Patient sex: F
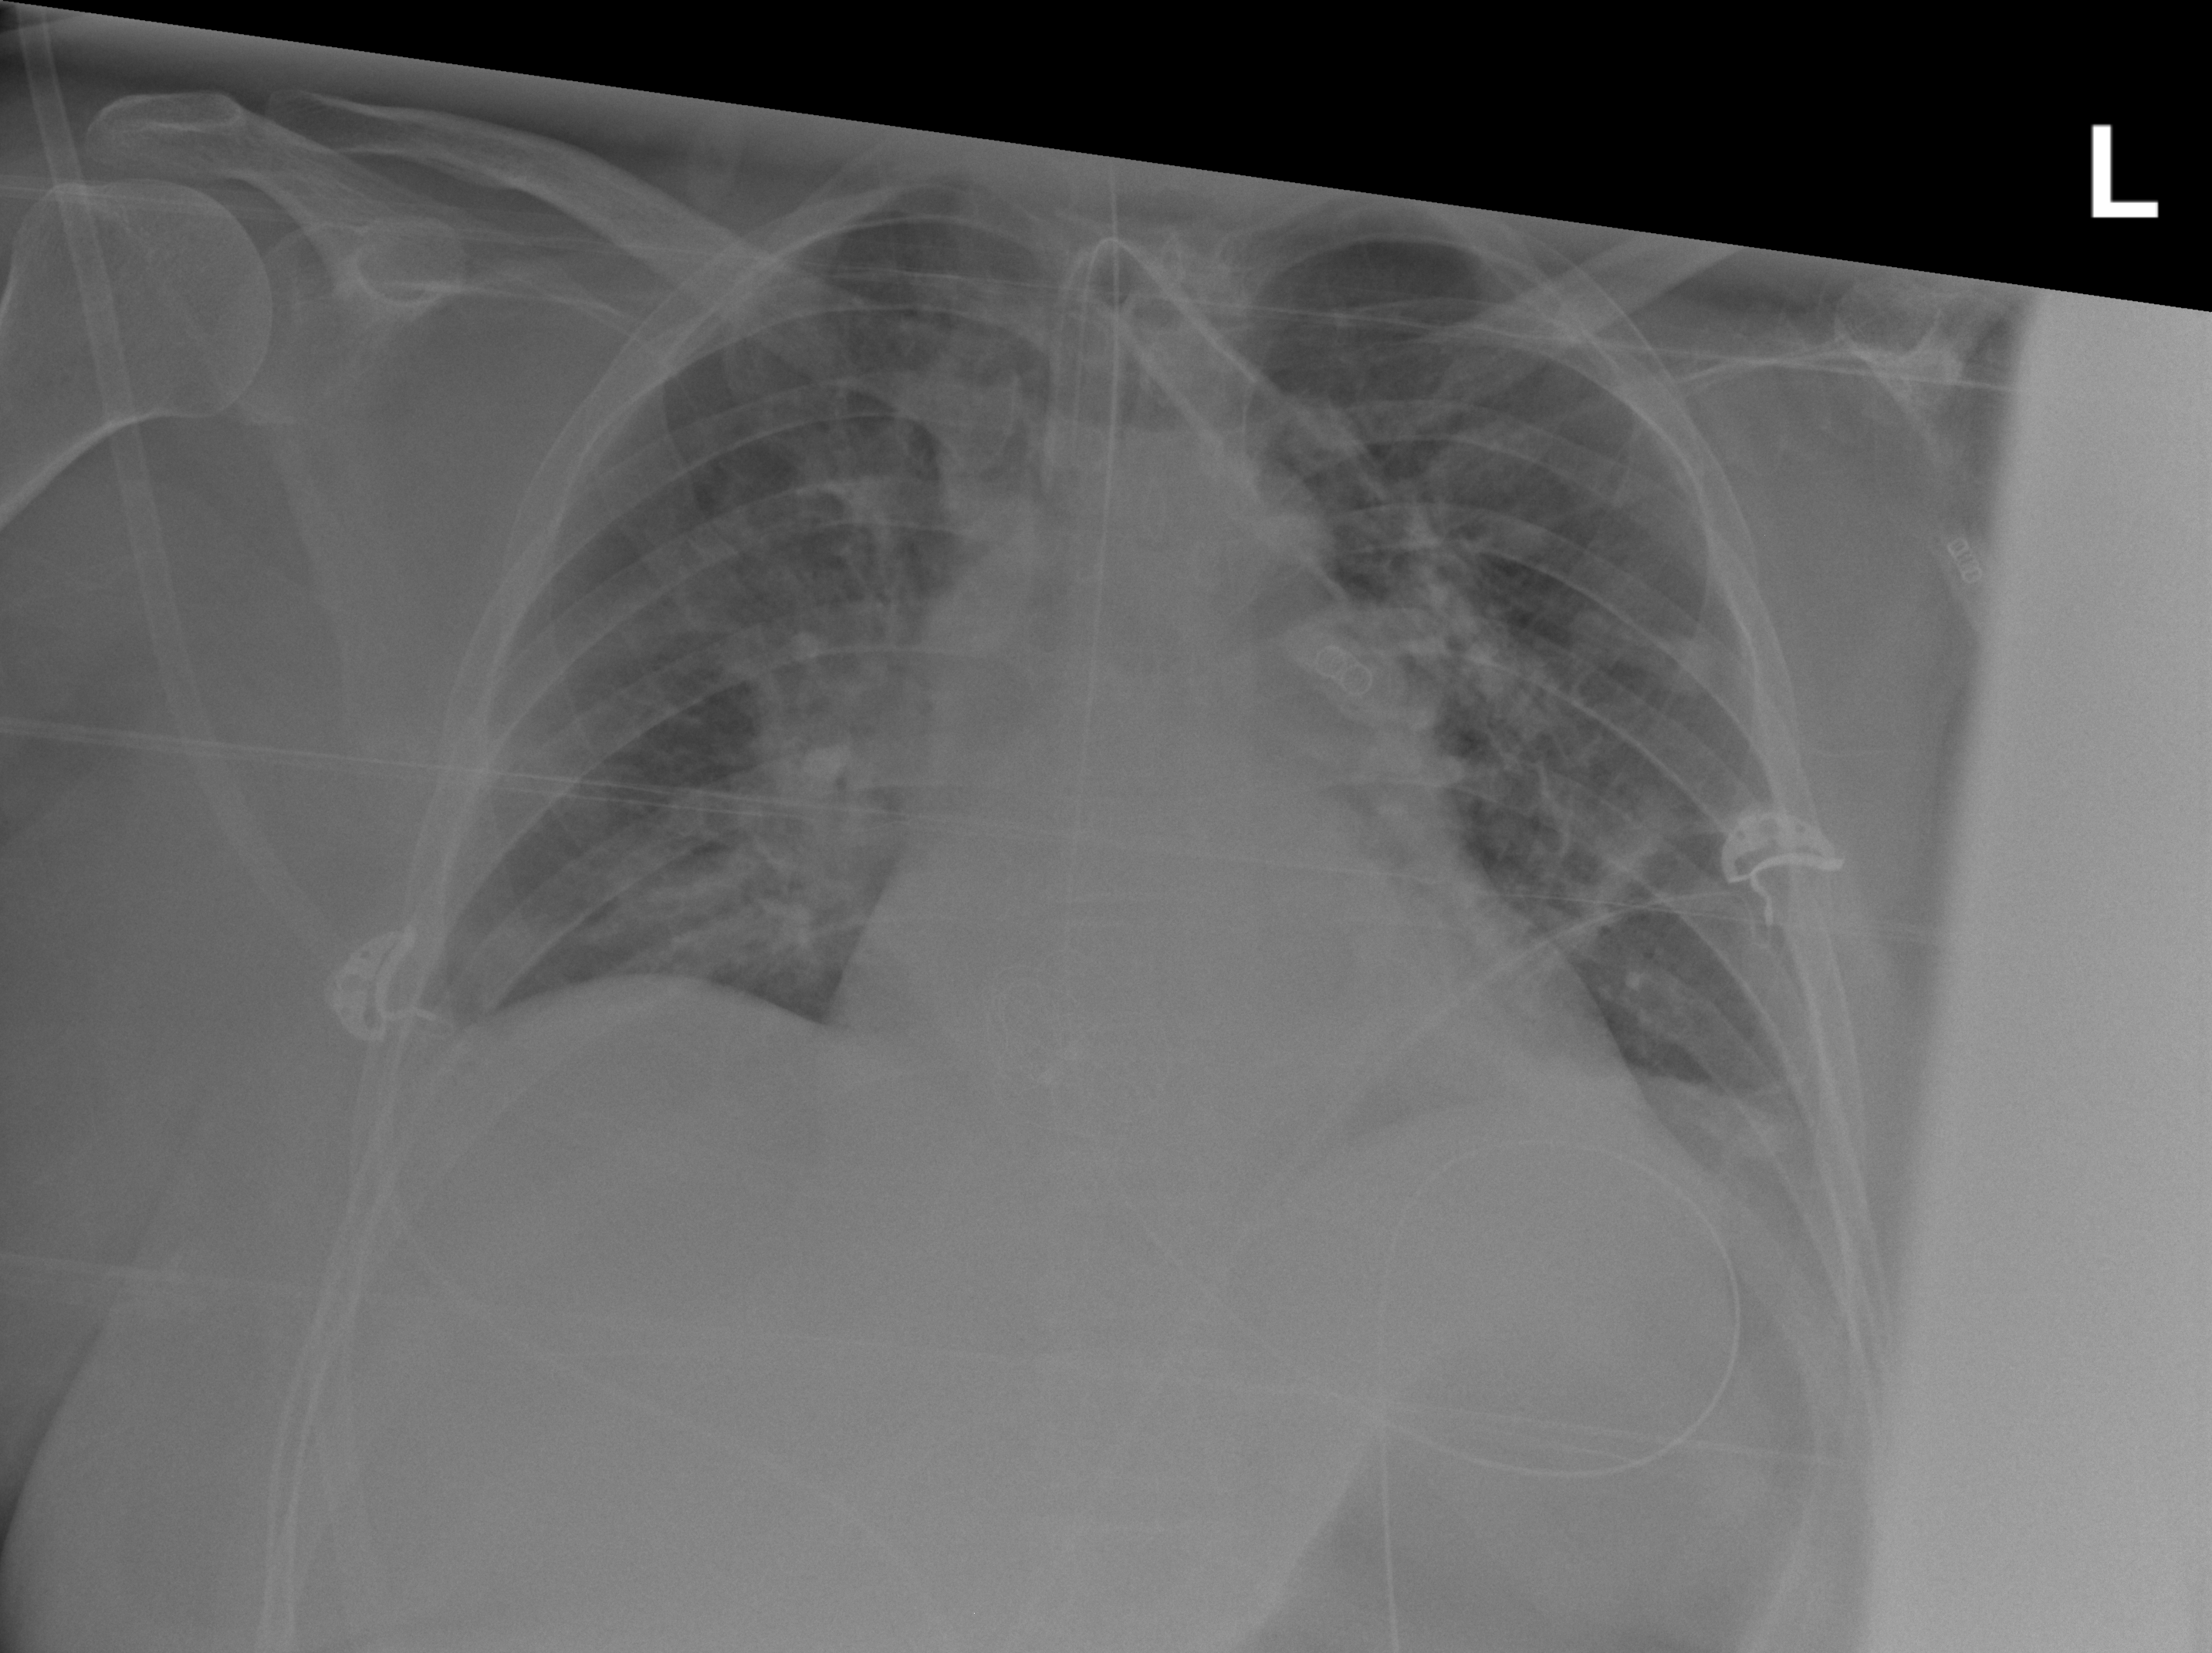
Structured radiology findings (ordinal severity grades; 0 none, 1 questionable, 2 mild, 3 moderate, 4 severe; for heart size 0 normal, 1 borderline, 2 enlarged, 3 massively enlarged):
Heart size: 0
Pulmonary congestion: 0
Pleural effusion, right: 0
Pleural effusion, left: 2
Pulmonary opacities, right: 2
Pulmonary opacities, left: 0
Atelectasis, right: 0
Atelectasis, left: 2